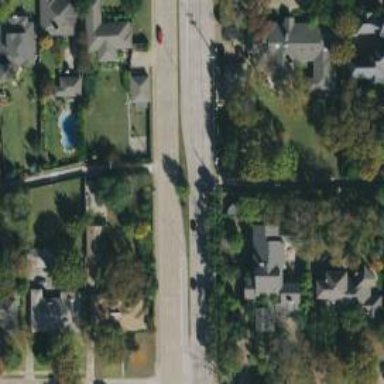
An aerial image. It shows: Secondary road.